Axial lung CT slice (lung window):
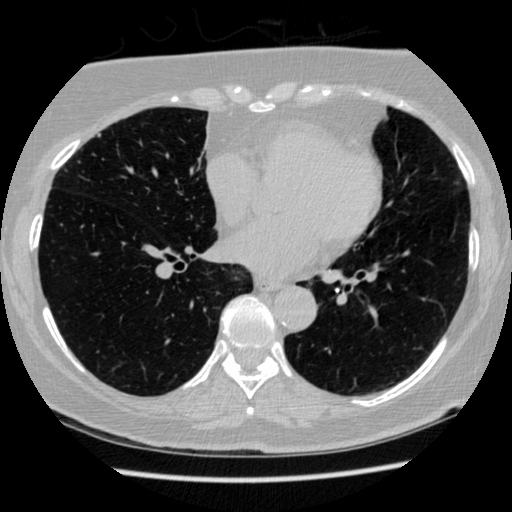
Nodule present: no